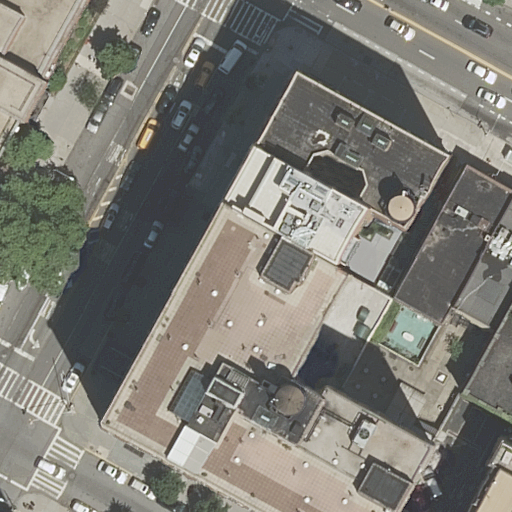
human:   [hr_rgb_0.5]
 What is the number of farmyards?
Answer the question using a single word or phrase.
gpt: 0

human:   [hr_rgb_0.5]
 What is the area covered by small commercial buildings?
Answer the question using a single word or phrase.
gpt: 0m2

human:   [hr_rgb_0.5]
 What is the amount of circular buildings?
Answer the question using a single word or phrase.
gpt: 0

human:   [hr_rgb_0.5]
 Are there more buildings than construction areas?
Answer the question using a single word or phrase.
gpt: yes

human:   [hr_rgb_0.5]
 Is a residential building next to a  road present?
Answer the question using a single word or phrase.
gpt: yes

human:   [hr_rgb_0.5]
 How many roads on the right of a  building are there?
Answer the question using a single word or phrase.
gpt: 3

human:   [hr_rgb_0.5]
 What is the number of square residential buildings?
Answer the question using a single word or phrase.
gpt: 0

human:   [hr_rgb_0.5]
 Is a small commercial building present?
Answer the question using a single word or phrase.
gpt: no

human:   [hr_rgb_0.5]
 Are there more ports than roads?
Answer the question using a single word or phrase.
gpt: no

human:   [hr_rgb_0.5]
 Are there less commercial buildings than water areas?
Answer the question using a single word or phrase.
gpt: no

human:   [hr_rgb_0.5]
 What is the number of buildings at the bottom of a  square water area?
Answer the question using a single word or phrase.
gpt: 0

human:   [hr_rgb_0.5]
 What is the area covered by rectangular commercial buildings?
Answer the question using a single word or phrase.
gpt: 0m2

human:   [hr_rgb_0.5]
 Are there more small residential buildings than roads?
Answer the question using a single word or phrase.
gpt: no

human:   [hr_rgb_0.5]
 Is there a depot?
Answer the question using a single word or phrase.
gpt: no

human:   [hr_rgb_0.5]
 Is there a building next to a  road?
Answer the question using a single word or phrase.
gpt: yes

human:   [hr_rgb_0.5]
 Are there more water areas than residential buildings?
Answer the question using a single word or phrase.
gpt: no

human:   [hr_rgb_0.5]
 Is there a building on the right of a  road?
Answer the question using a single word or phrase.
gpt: yes

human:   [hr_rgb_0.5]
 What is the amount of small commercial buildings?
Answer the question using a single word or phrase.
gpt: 0

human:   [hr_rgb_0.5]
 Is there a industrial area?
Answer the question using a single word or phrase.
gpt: no

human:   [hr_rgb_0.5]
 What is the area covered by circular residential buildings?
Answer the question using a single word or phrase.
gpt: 0m2

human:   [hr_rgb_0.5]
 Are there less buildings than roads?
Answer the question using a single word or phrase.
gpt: no

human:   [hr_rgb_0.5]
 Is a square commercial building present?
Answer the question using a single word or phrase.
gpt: no

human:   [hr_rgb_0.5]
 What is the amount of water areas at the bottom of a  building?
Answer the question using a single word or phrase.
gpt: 0

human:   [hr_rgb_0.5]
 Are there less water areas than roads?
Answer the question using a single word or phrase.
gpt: yes

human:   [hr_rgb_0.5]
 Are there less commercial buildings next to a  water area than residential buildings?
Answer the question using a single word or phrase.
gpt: yes

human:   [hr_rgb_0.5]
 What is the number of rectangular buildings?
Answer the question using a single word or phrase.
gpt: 5

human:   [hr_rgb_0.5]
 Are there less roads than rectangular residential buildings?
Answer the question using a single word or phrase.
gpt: no

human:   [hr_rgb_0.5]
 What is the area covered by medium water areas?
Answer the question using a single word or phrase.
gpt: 0m2

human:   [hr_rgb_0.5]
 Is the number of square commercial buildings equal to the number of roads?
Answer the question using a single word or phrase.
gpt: no

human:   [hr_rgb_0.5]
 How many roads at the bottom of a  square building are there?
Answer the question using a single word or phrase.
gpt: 0

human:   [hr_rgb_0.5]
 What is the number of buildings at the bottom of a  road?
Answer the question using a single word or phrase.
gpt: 7

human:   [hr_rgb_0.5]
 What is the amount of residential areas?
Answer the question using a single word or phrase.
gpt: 0

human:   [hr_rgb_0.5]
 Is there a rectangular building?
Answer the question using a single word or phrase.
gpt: yes

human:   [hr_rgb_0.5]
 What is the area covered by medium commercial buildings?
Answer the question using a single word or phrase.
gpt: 0m2

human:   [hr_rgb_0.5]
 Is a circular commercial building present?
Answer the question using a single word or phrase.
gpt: no

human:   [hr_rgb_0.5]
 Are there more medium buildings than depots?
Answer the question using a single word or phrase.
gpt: yes